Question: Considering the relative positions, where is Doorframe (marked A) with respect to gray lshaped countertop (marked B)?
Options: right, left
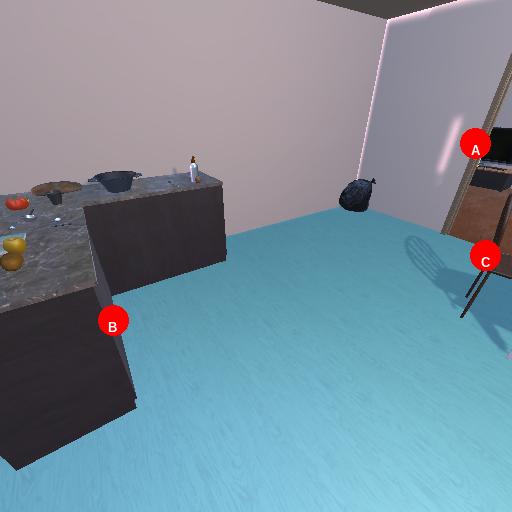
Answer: right